Question: I need to recreate a chart similar to the one below created in Excel. I was hoping to use matplotlib, but can't seem to find any examples or reference for how to do a chart like this. I need to have bars colored based on a performance threshold, and also display the threshold. Can anyone point me in the right direction? I do need to be able to do this with Python, though.
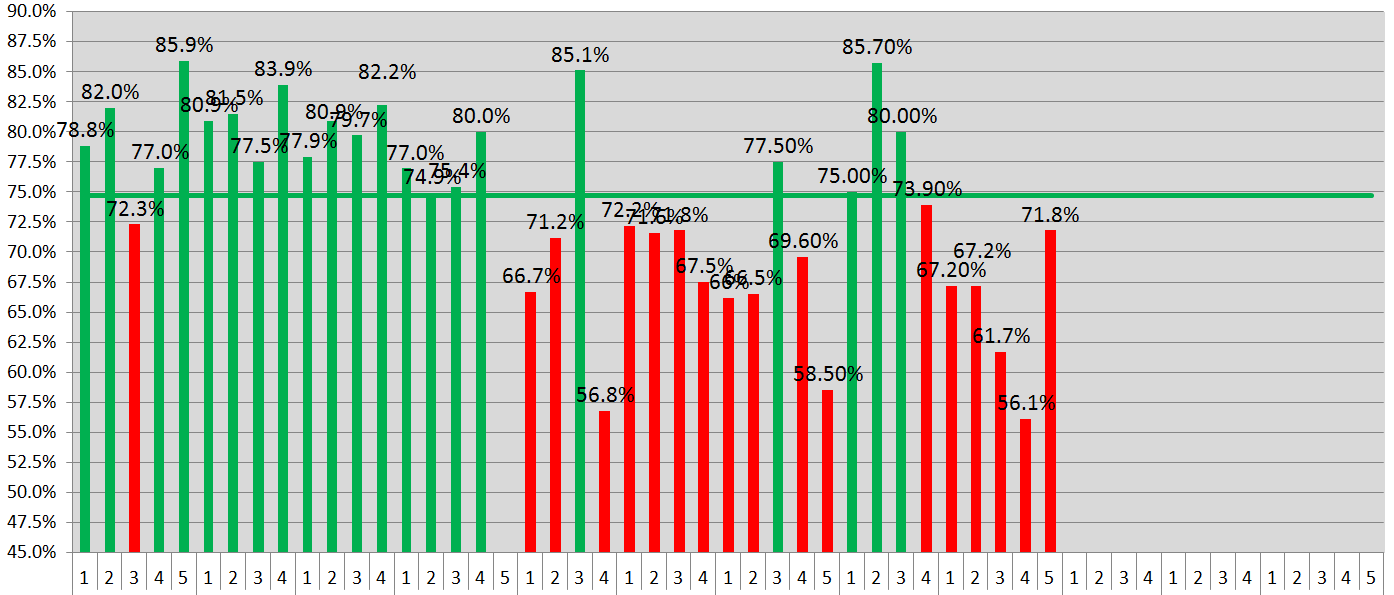
Answer: I gotta run, but here's something to get you started:
'''
import numpy as np
import matplotlib
matplotlib.rcParams['text.usetex'] = False
import matplotlib.pyplot as plt
import pandas
df = pandas.DataFrame(np.random.uniform(size=37)*100, columns=['A'])
threshold = 75
fig, ax = plt.subplots(figsize=(8,3))
good = df['A'][df['A'] >= threshold]
bad = df['A'][df['A'] < threshold]
ax.bar(left=good.index, height=good, align='center', color='ForestGreen', zorder=5)
ax.bar(left=bad.index, height=bad, align='center', color='Firebrick', zorder=5)
ax.axhline(y=threshold, linewidth=2, color='ForestGreen', zorder=0)
ax.set_xticks(df.index)
ax.set_xlim(left=df.index[0]-0.75, right=df.index[-1]+0.75)
def annotateBars(row, ax=ax):
if row['A'] < 20:
color = 'black'
vertalign = 'bottom'
vertpad = 2
else:
color = 'white'
vertalign = 'top'
vertpad = -2
ax.text(row.name, row['A'] + vertpad, "{:.1f}%".format(row['A']),
zorder=10, rotation=90, color=color,
horizontalalignment='center',
verticalalignment=vertalign,
fontsize=8, weight='heavy')
junk = df.apply(annotateBars, ax=ax, axis=1)
'''
And that gives me: